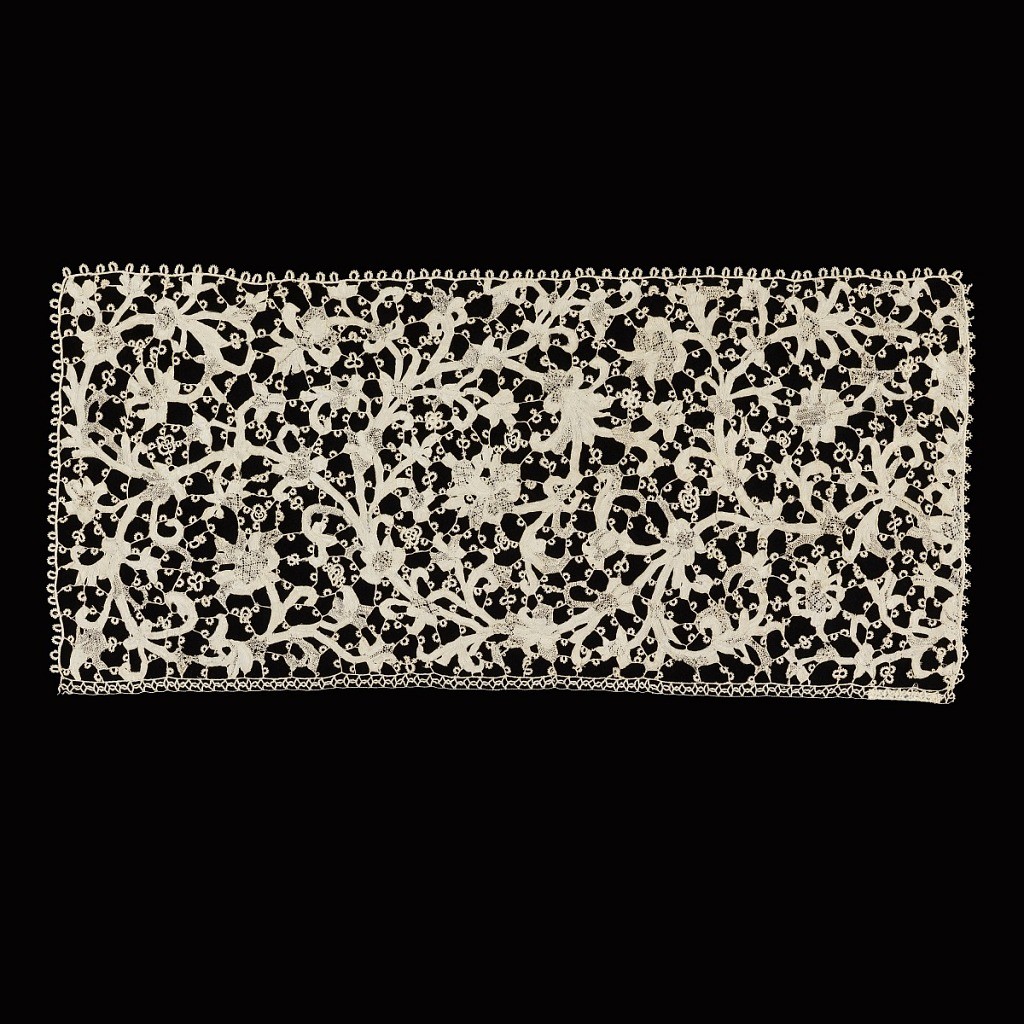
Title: Band
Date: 17th century
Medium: linen Technique: needle lace
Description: Pattern of scrolling leaves and flowers worked in a number of flat needlepoint stitches and decorated with picots. Finished on three sides with picots.